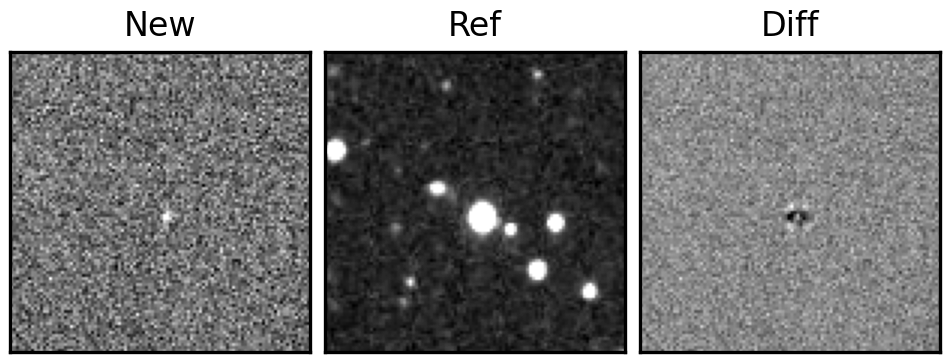
Label: bogus